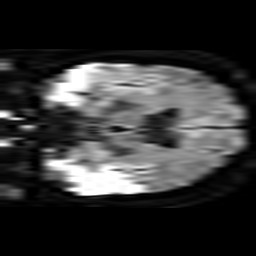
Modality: TRACE
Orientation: coronal
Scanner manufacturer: philips
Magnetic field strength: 3 T
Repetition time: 2.946 s
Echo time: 0.076 s